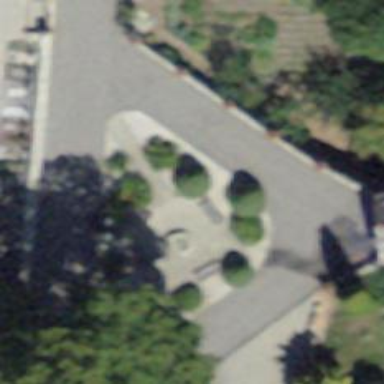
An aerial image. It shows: Decorative fountain as amenity.